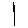
Label: line